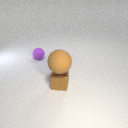
small brown metal cube below large brown rubber sphere